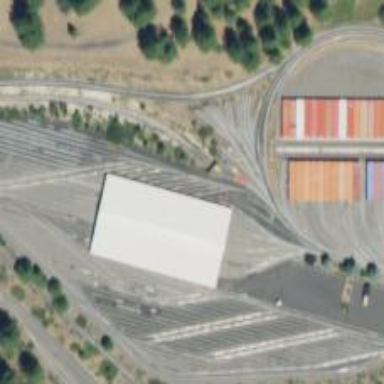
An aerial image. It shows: Miniature railway located in service yard.